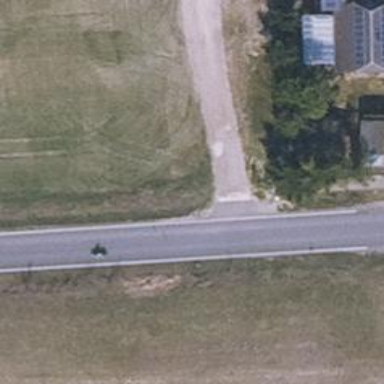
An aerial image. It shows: Tertiary road with asphalt surface.